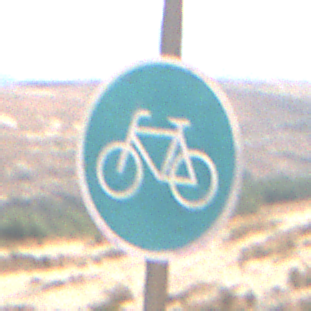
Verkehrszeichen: Radweg
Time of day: Midday
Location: Outdoor (Nature)
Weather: PartlyCloudy
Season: NotSpecified
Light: Natural